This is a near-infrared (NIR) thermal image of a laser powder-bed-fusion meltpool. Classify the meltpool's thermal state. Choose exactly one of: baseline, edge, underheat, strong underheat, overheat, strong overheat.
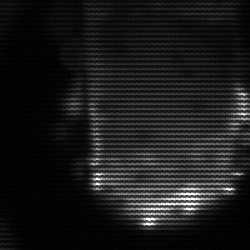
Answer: baseline